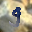
Label: 9